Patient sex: M
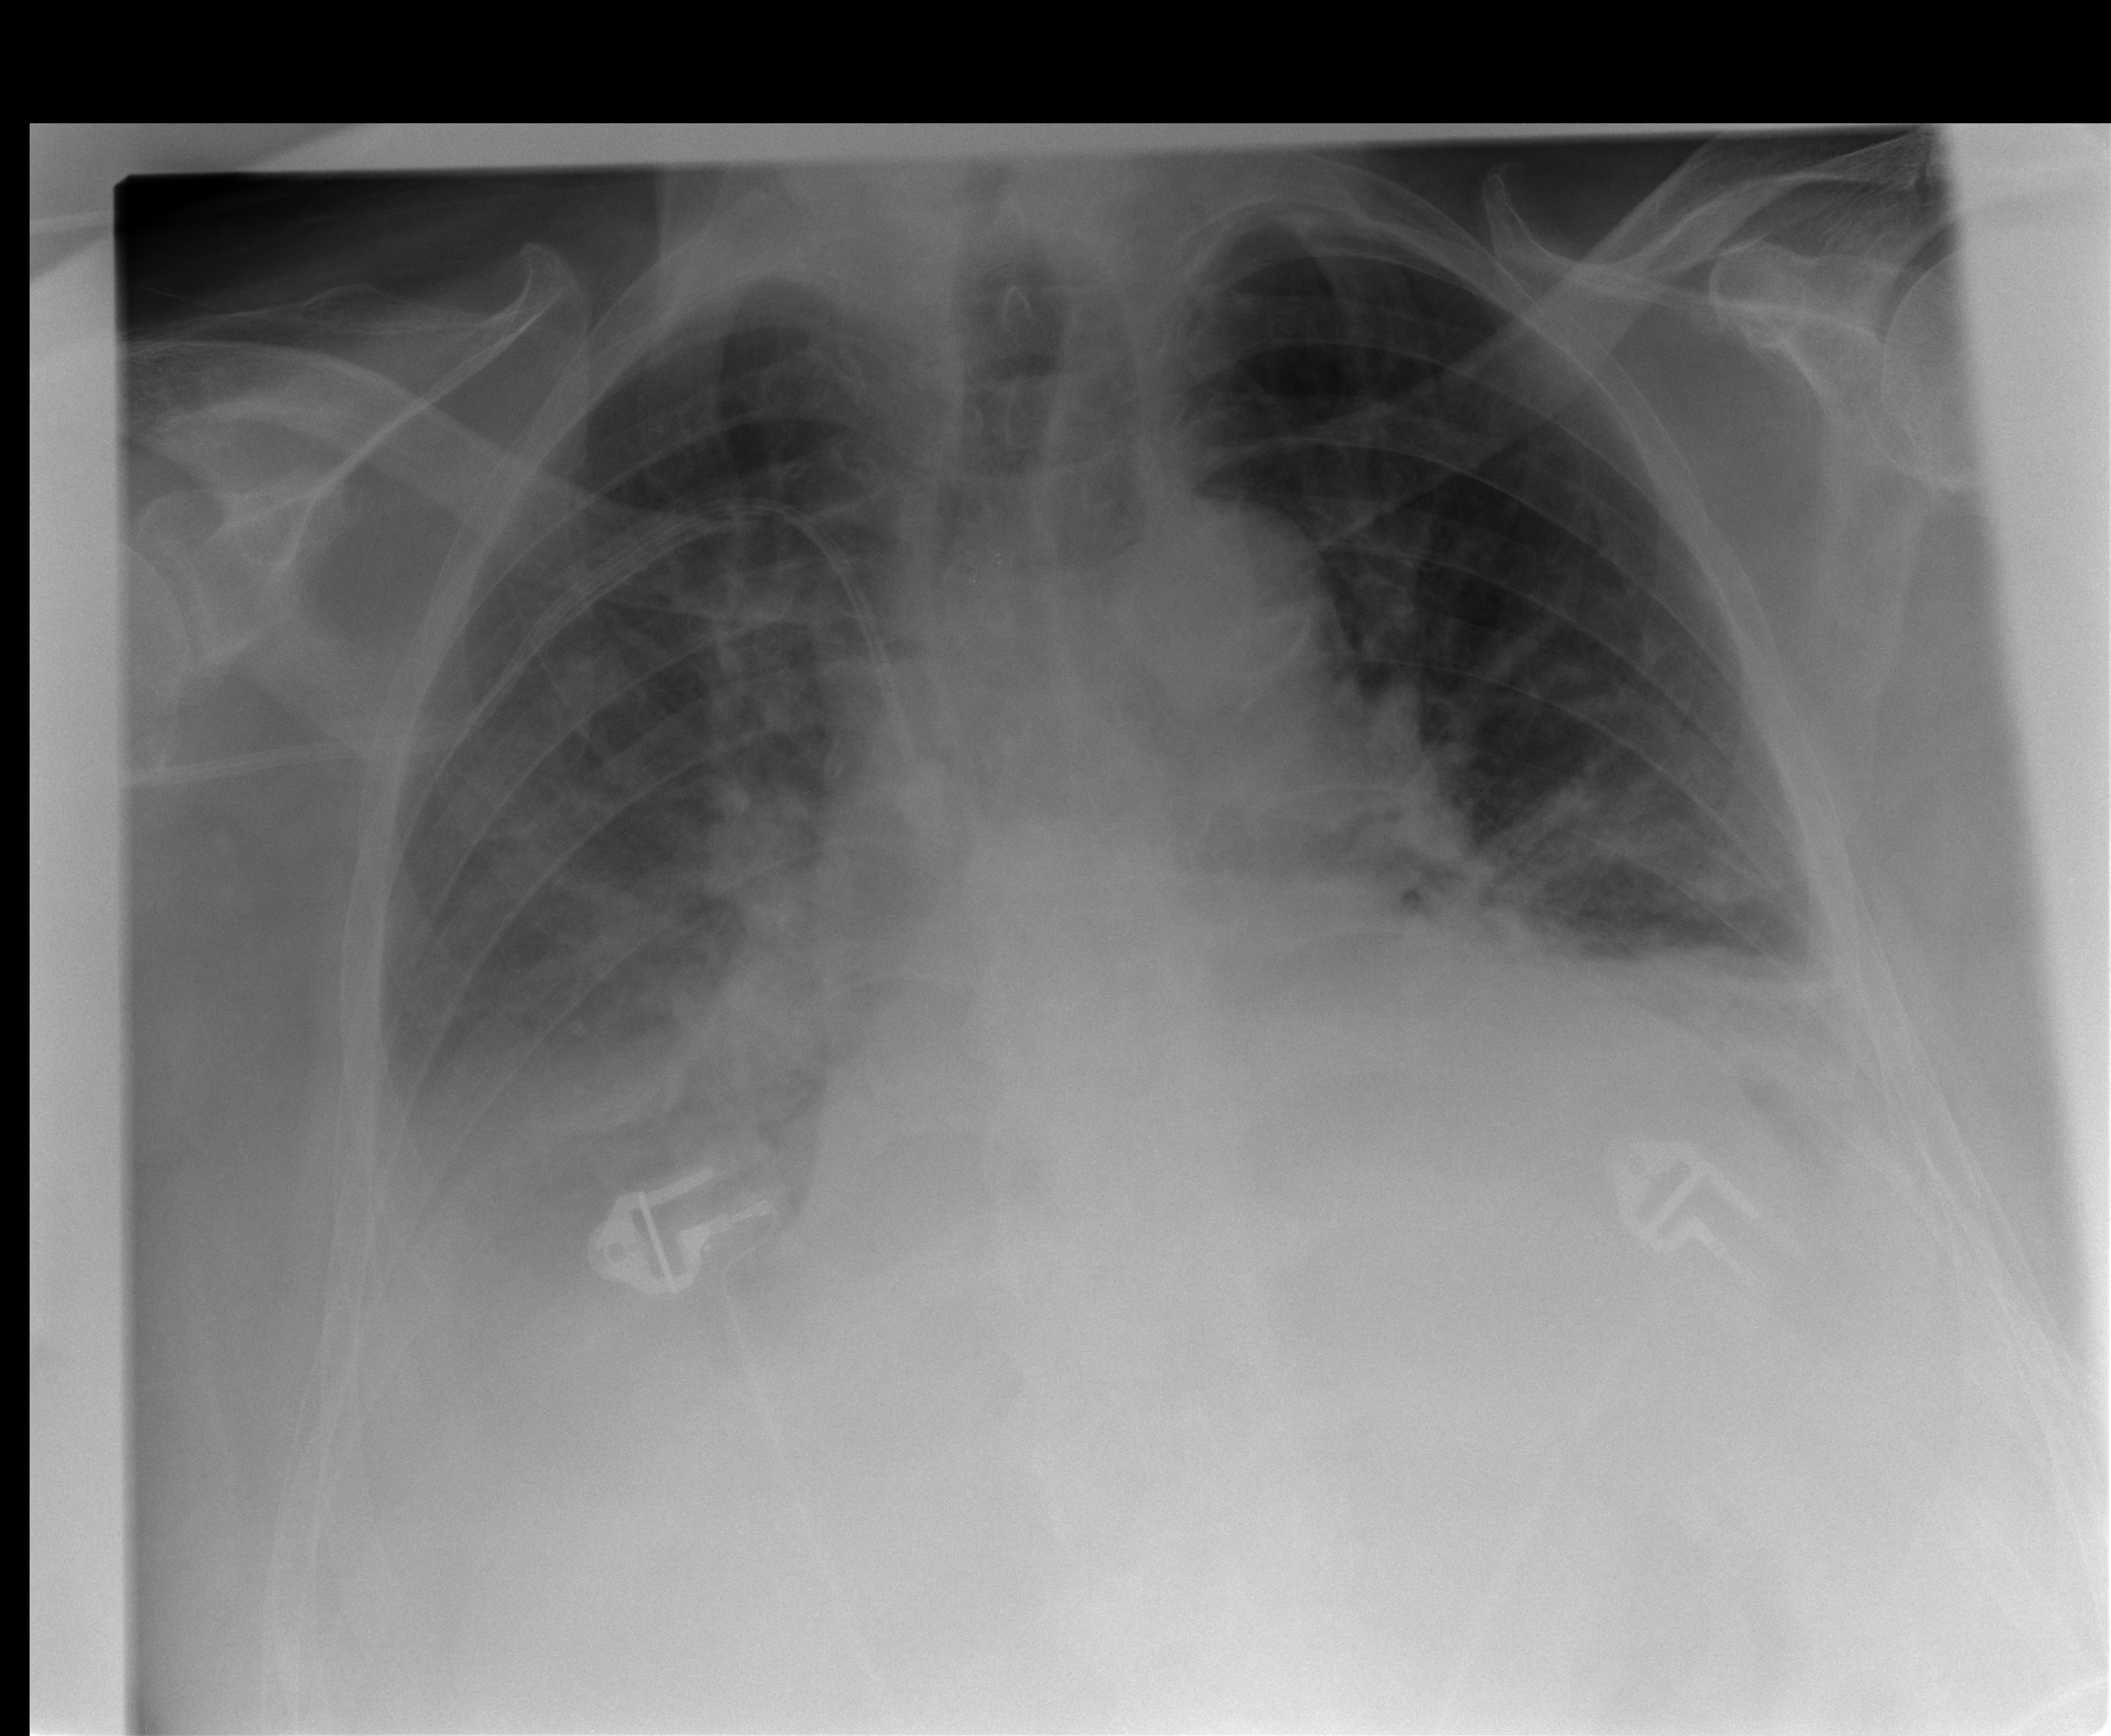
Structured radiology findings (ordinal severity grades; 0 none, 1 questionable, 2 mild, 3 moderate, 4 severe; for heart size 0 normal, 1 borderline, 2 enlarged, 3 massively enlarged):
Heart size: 2
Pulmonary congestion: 2
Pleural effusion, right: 3
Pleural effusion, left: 3
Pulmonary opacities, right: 3
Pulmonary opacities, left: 1
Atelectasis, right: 2
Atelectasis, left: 2